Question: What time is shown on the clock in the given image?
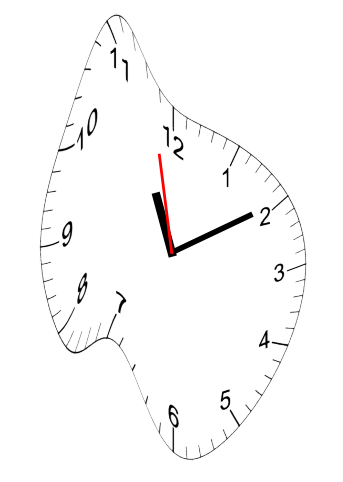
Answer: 11:09:58